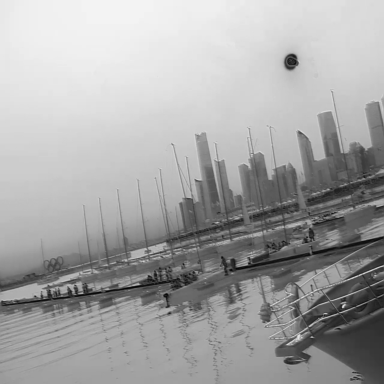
There are eight sailboats in the infrared image.